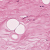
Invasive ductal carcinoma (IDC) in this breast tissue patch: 0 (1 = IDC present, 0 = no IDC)